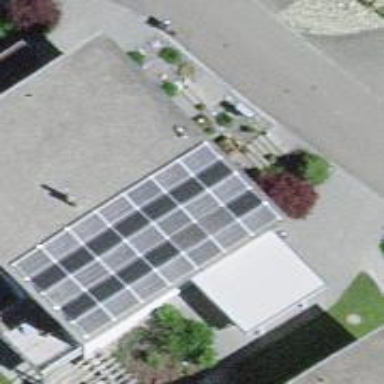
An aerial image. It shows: Solar photovoltaic panel generator on roof of building.